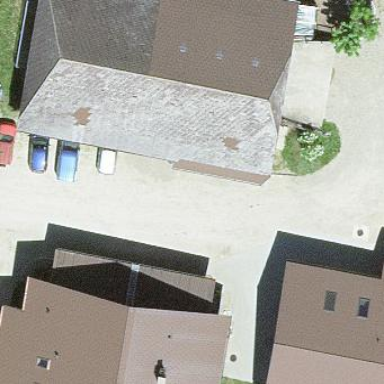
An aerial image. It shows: Rural barn.